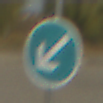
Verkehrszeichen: VorgeschriebeneVorbeifahrtLinks
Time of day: MorningAfternoon
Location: Outdoor (RoadRail)
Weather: PartlyCloudy
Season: NotSpecified
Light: Natural